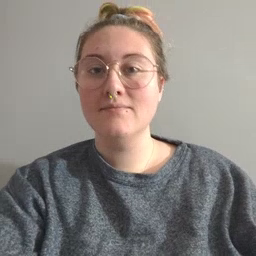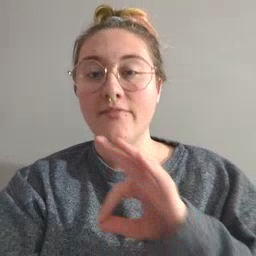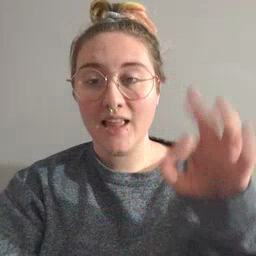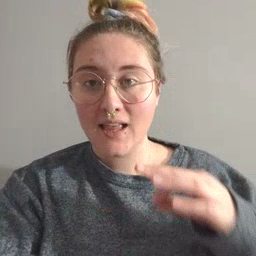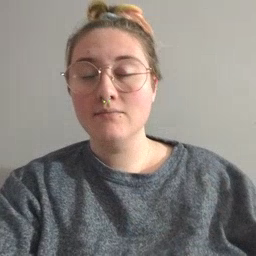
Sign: feet